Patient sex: M
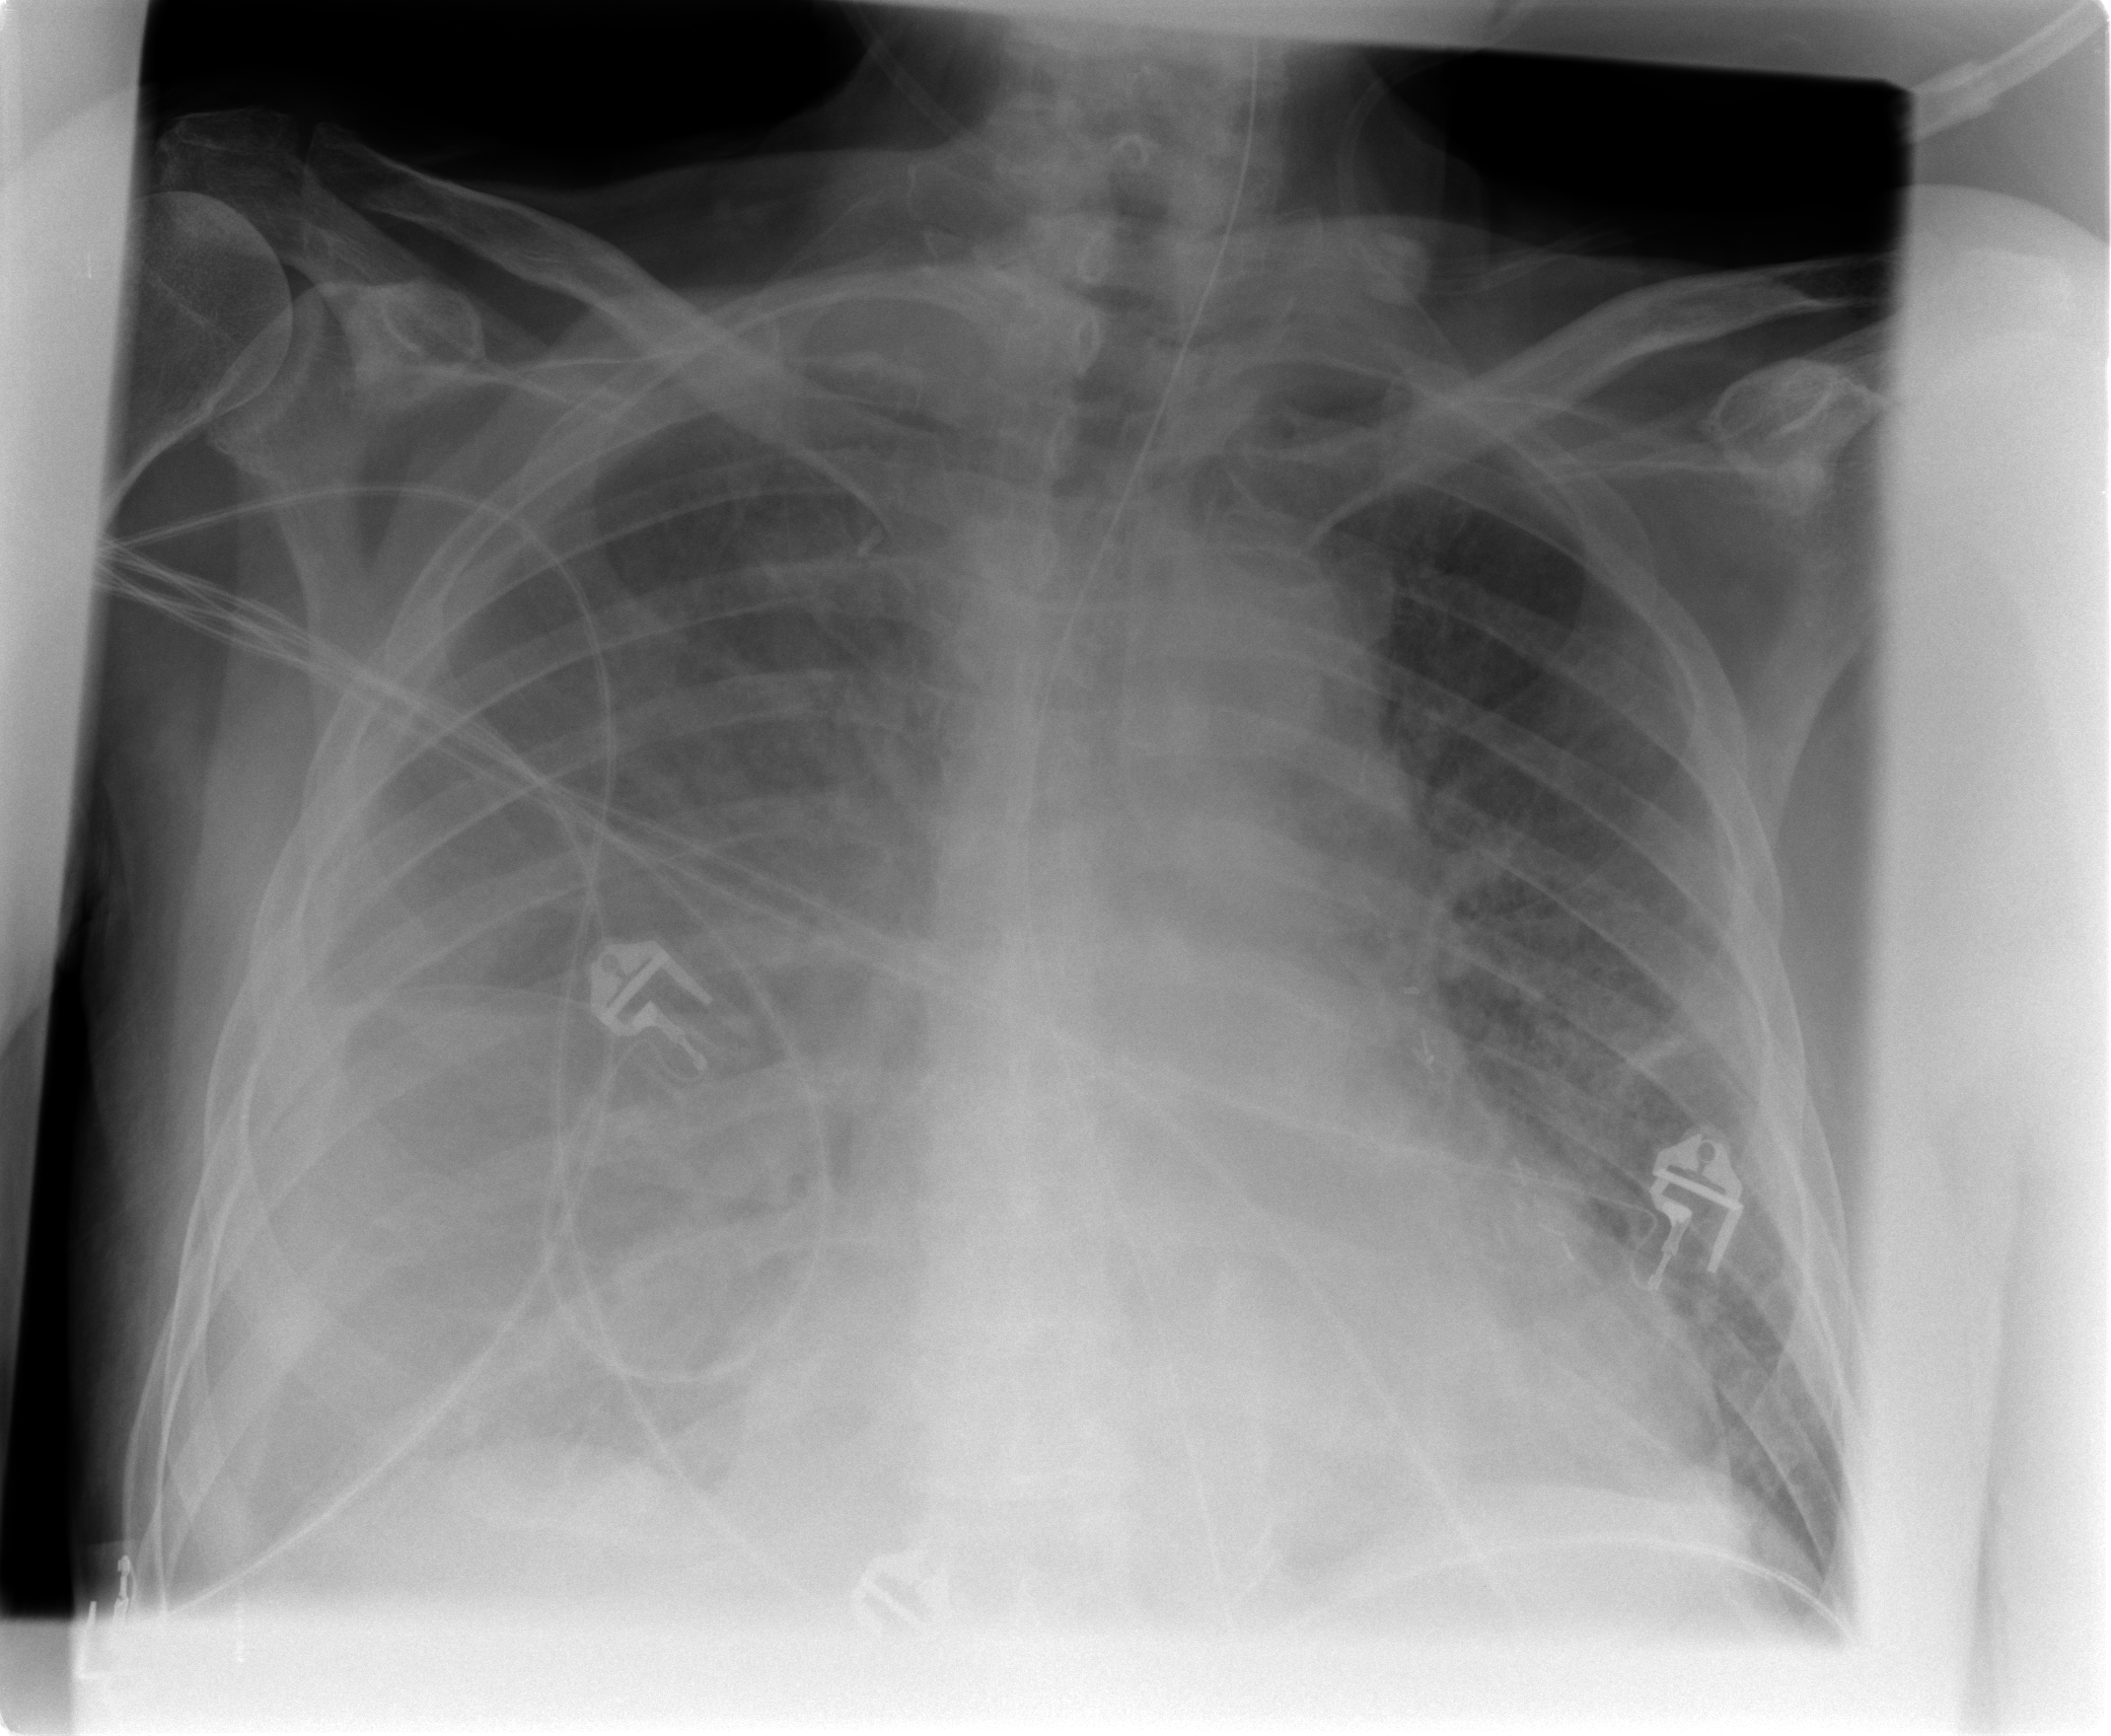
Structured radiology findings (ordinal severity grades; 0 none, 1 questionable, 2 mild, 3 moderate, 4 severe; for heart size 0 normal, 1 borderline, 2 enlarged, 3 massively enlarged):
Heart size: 2
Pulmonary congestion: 2
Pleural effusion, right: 3
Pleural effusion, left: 2
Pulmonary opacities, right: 2
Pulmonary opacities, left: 2
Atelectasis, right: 3
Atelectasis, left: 3